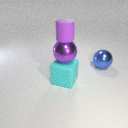
large cyan rubber cube below small purple rubber cylinder